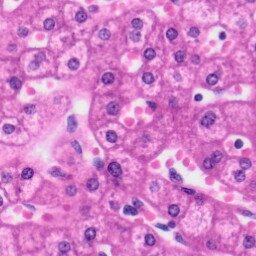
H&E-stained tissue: Liver